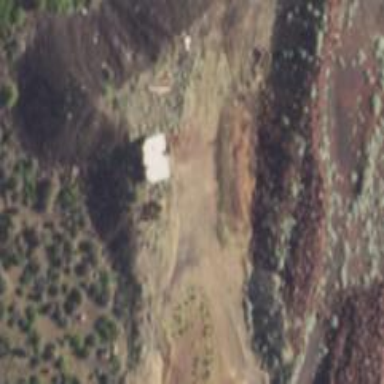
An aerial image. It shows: Abandoned spur railway.